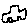
Label: car